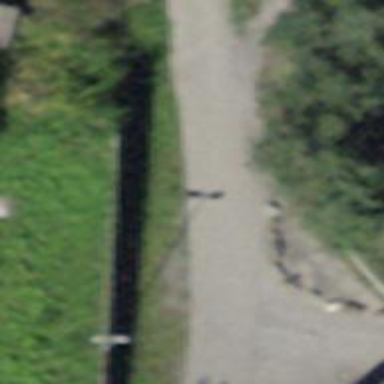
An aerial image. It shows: Unclassified road with paved surface.